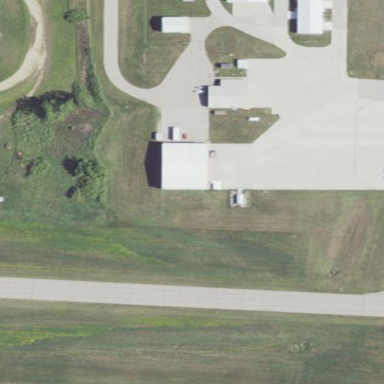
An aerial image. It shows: Apron at the airport.